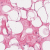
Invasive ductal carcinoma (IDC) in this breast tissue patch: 0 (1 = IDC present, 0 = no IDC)